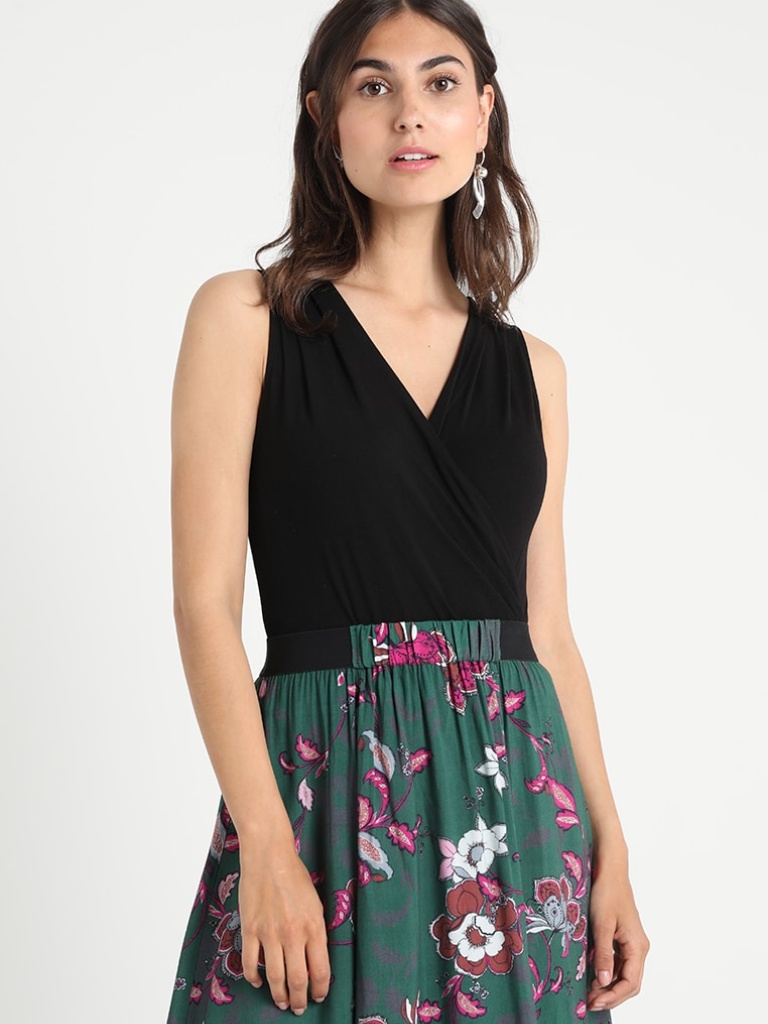
jersey fitted sleeveless hip length Fully Tucked in v-neck bodysuit